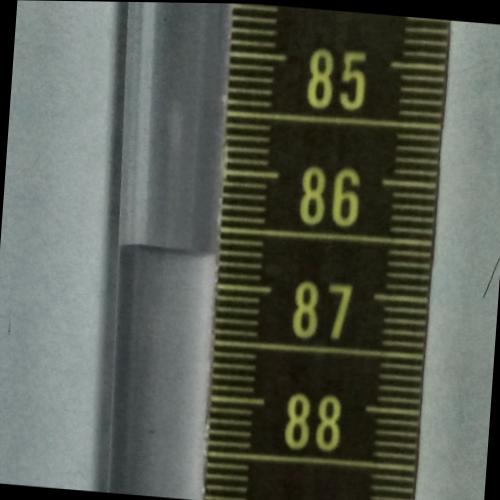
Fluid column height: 86.7 cm